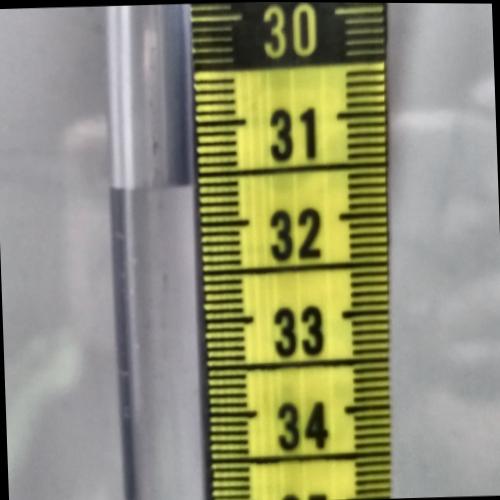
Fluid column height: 31.6 cm